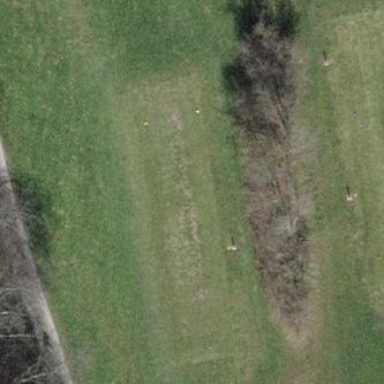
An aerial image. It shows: Grass area designated as golf tee.